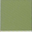
Piece: xx